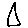
Label: triangle